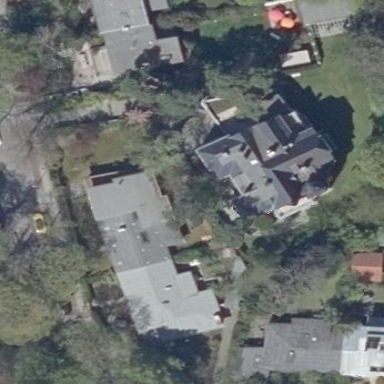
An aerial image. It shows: Building.